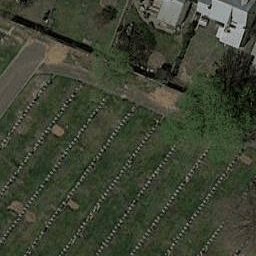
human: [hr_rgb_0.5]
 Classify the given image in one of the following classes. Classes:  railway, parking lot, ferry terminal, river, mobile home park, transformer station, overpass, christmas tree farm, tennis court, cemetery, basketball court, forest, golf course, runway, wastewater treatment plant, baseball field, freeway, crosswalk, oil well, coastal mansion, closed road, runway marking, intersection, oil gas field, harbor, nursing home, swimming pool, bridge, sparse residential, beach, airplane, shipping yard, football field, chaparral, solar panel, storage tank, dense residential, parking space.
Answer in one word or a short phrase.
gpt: cemetery